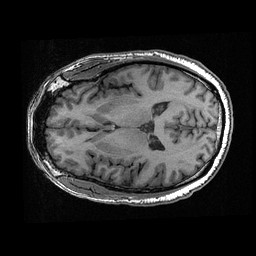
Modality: T1w
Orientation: axial
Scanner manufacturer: ge
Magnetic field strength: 3 T
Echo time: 0.00318 s